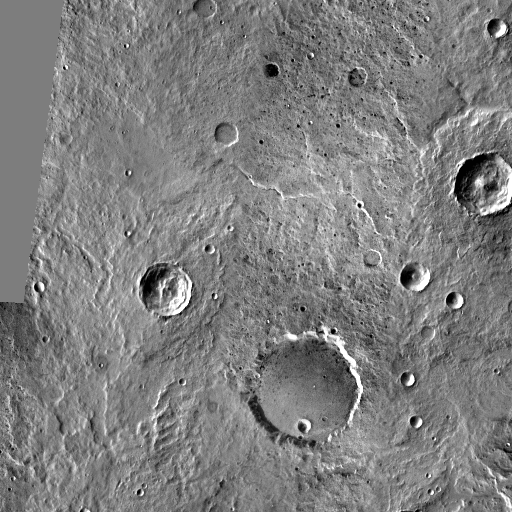
Crater classes present: Background, Other, Layered, Buried, Secondary